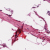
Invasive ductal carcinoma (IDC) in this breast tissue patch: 0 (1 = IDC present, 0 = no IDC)